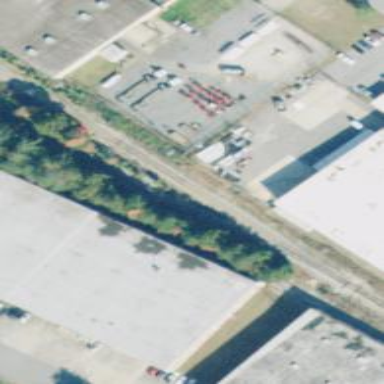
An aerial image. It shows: Rail spur service.